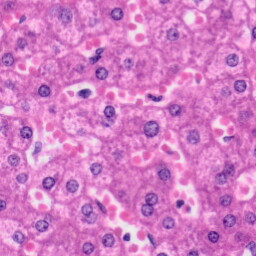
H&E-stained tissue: Liver